Interaction volume radius: 5 \u00c5
Interaction volume height: 50 \u00c5
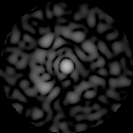
Disorder parameter: 0.8137